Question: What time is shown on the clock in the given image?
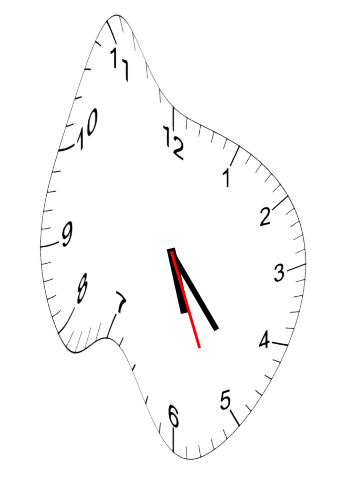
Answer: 05:23:26